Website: apple
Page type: payment
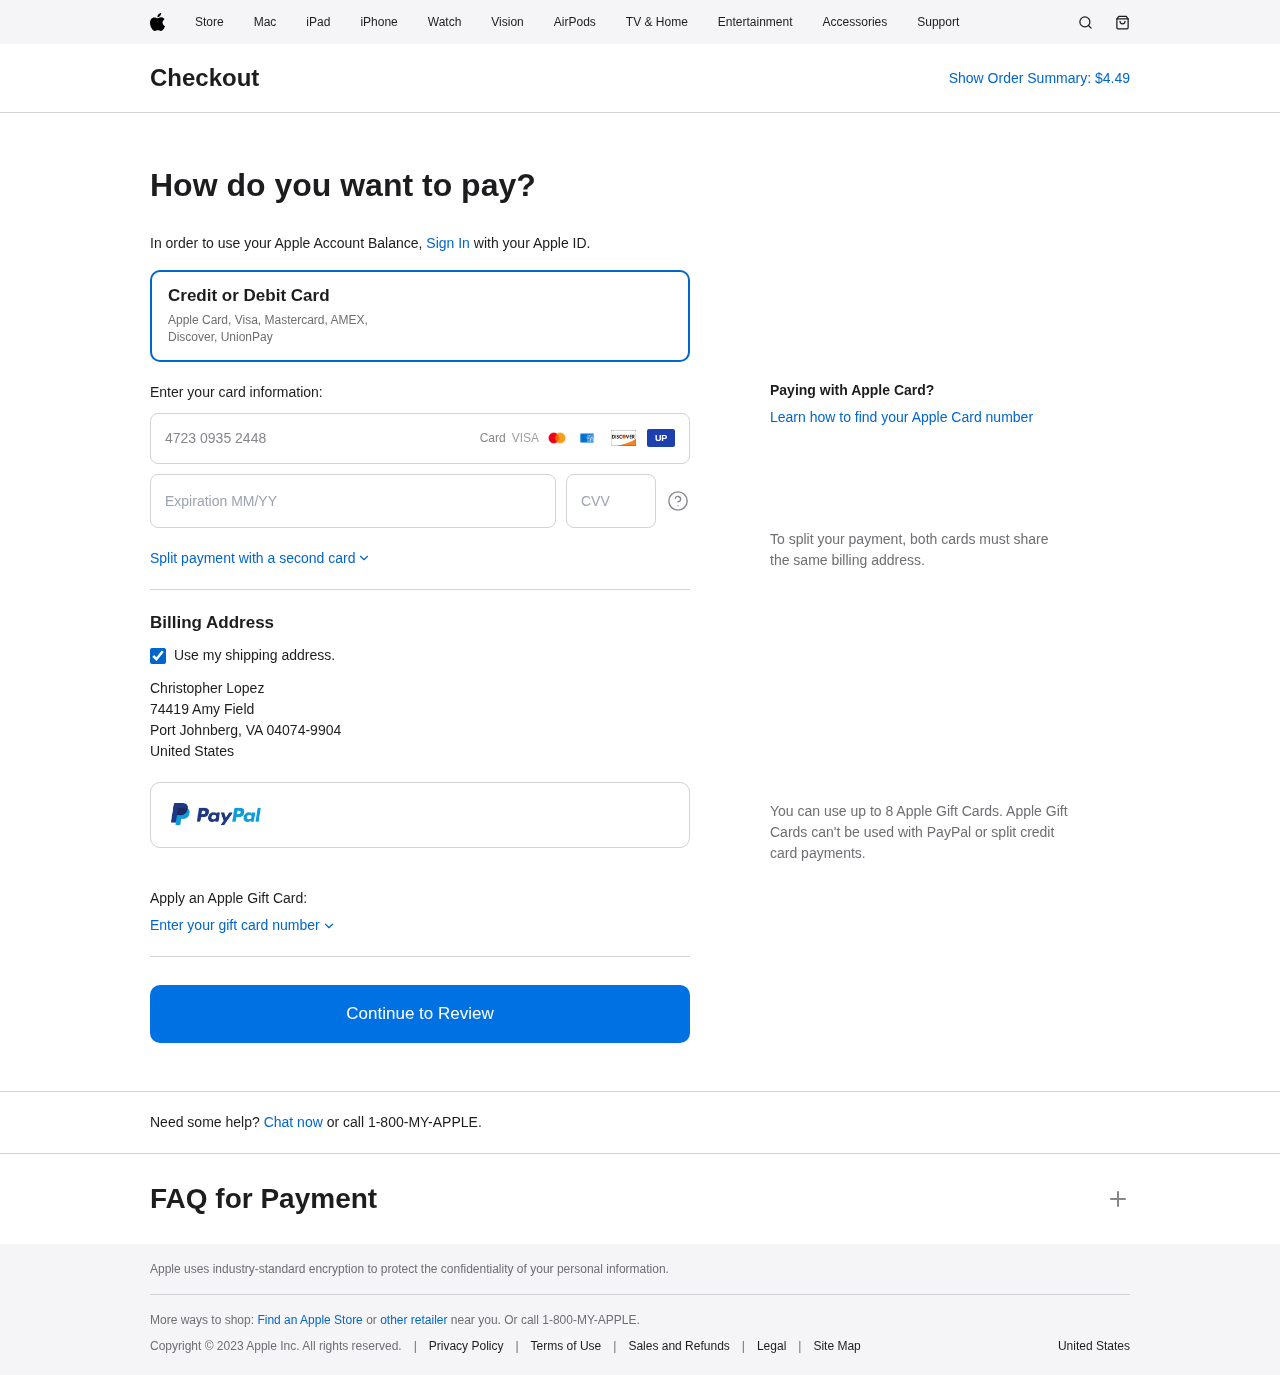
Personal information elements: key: PII_CARD_CVV
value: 729
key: PII_CARD_EXPIRY
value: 12/28
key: PII_CARD_NUMBER
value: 4723 0935 2448 4907
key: PII_COUNTRY
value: United States
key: PII_FULLNAME
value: Christopher Lopez
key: PII_STREET
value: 74419 Amy Field
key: PII_CITY_STATE_ZIP
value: Port Johnberg, VA 04074-9904
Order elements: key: ORDER_TOTAL
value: $4.49